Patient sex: M
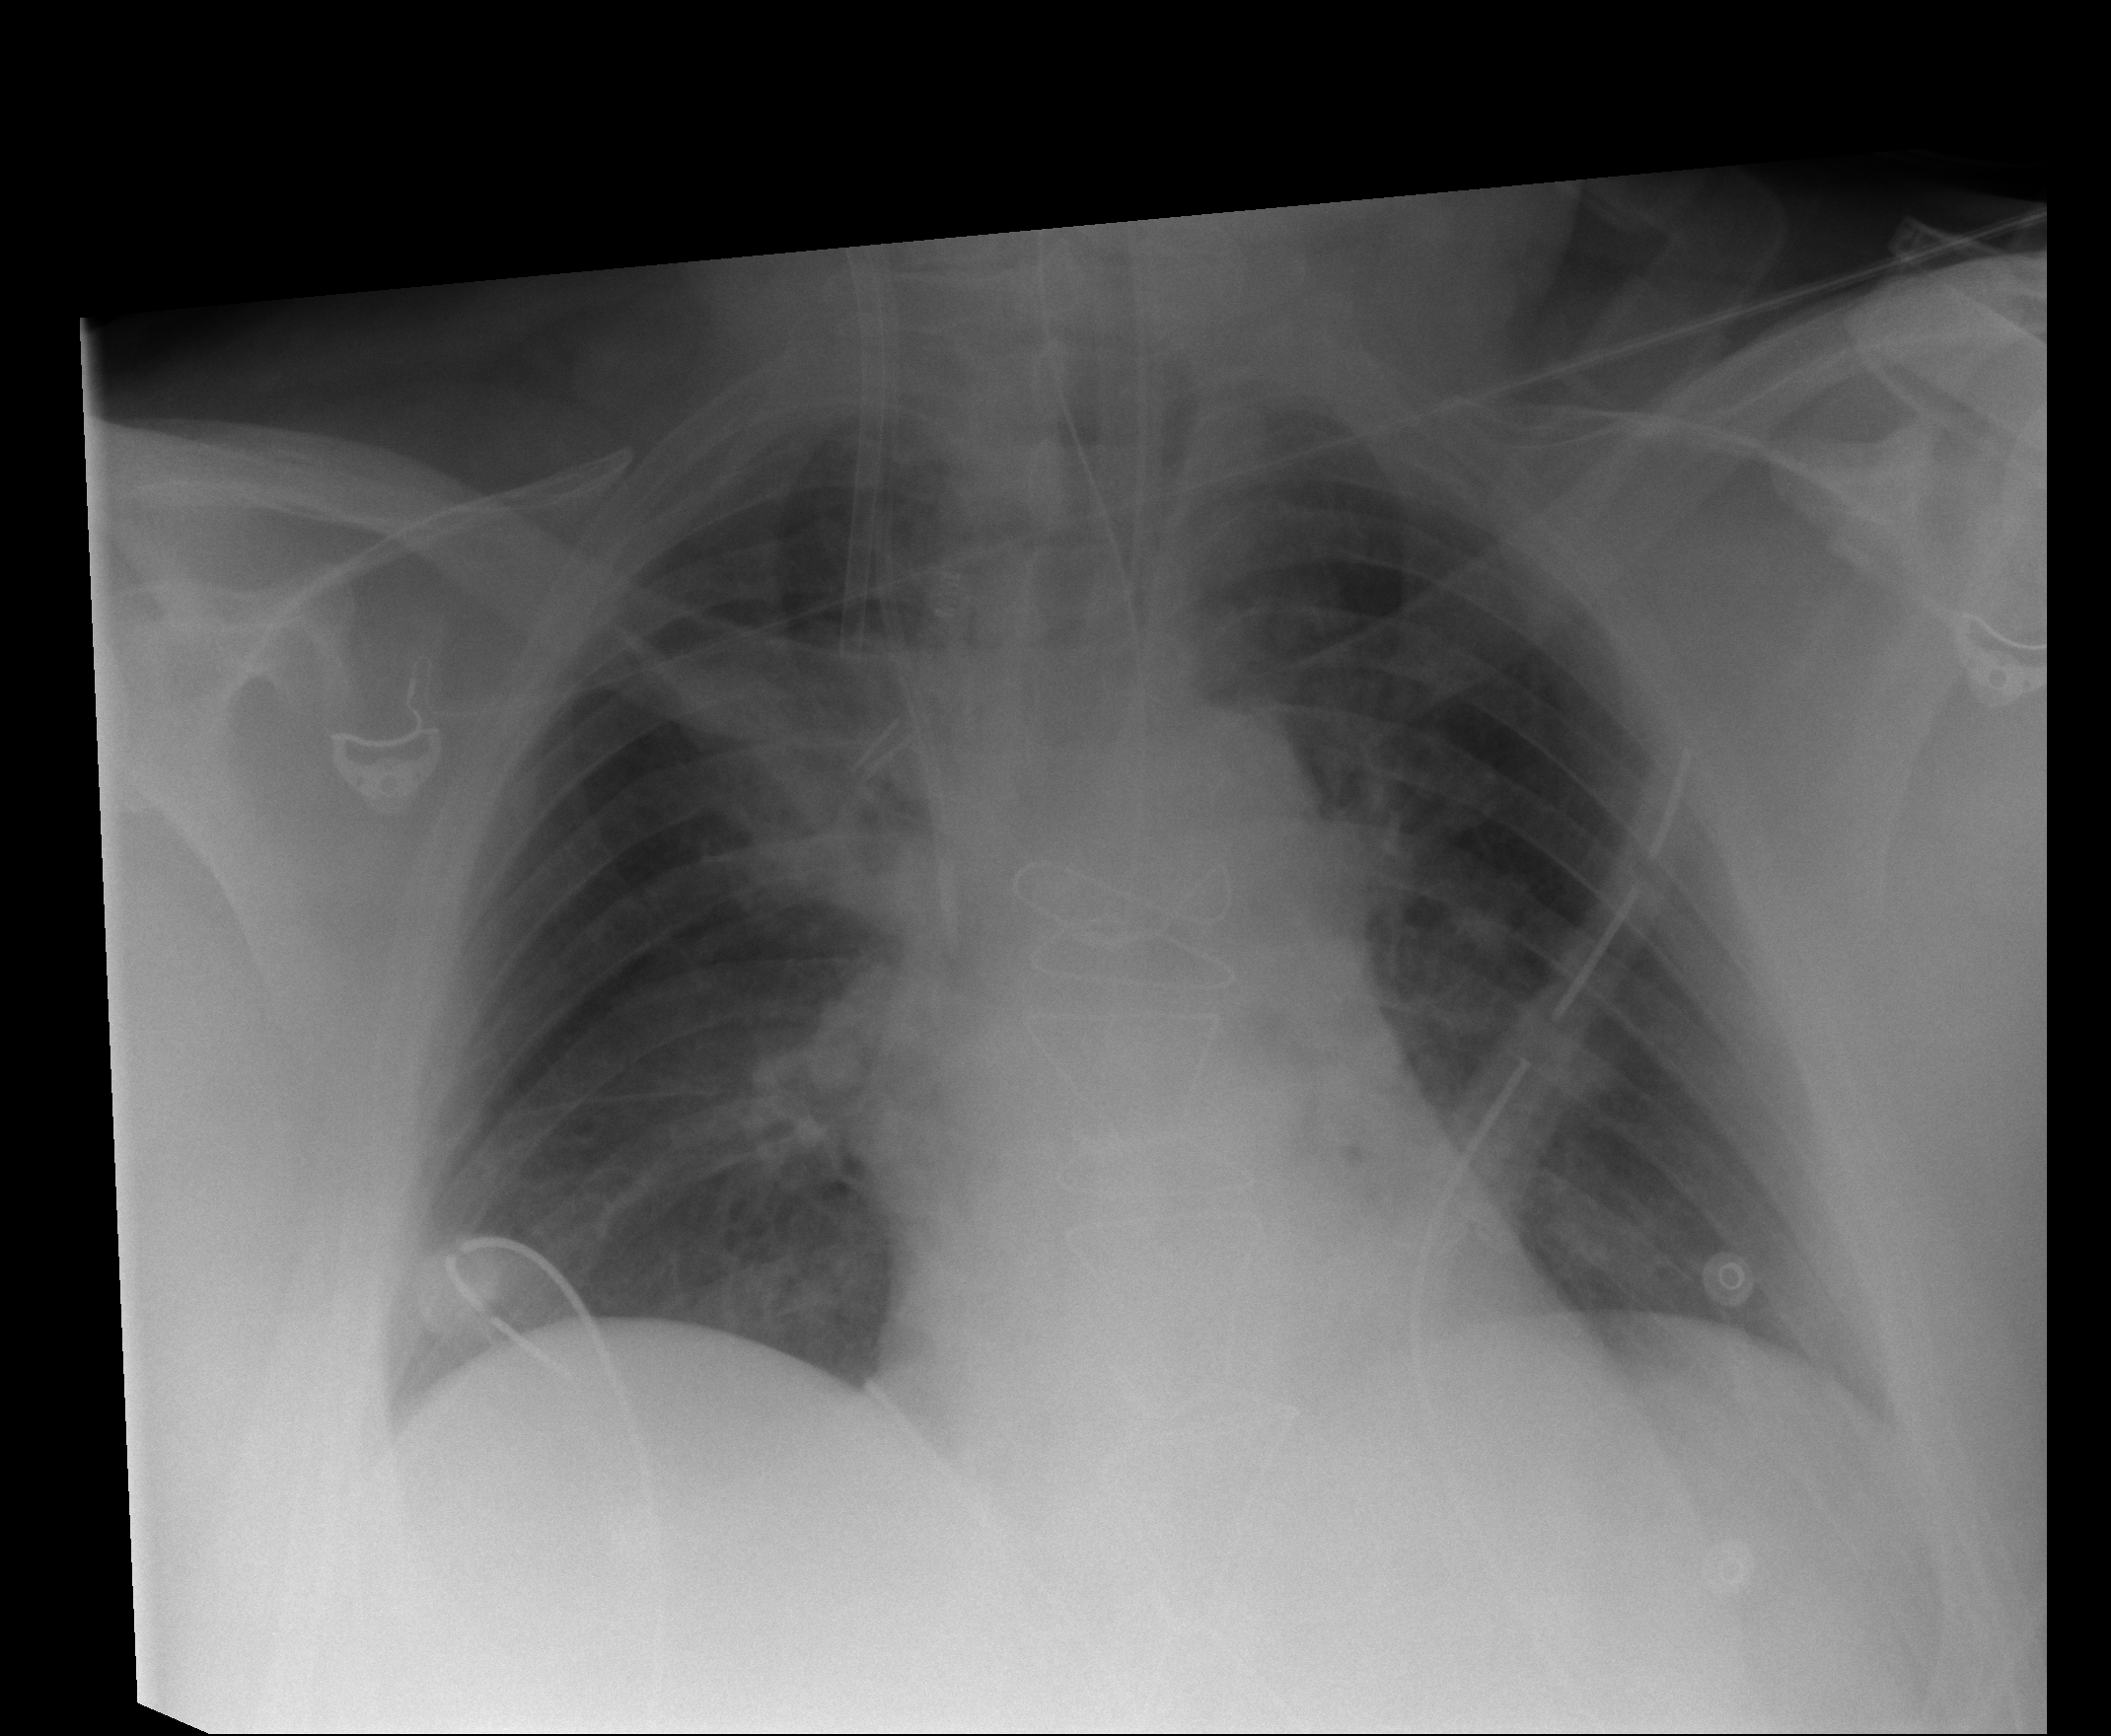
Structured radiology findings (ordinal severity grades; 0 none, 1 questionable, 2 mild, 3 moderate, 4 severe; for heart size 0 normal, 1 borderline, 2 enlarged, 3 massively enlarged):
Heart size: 0
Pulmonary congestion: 2
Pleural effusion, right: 0
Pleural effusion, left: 0
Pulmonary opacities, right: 0
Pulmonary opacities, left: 0
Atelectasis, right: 0
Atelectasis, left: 0